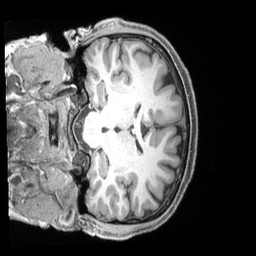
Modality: T1w
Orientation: coronal
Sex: male
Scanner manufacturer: siemens
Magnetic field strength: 3 T
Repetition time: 2.4 s
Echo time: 0.00222 s